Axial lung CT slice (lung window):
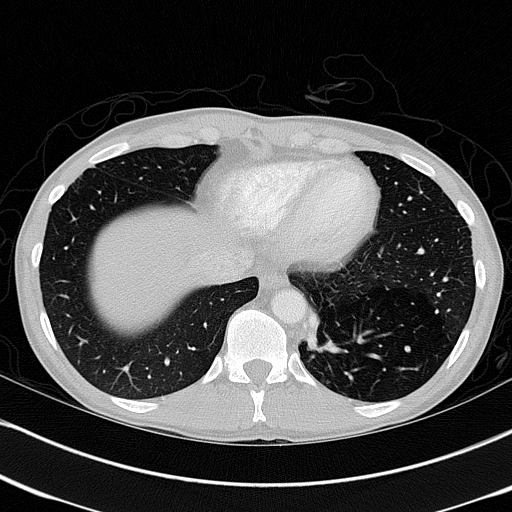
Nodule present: no